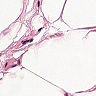
Metastatic tissue present: no